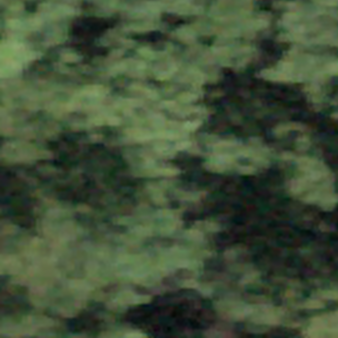
Label: other